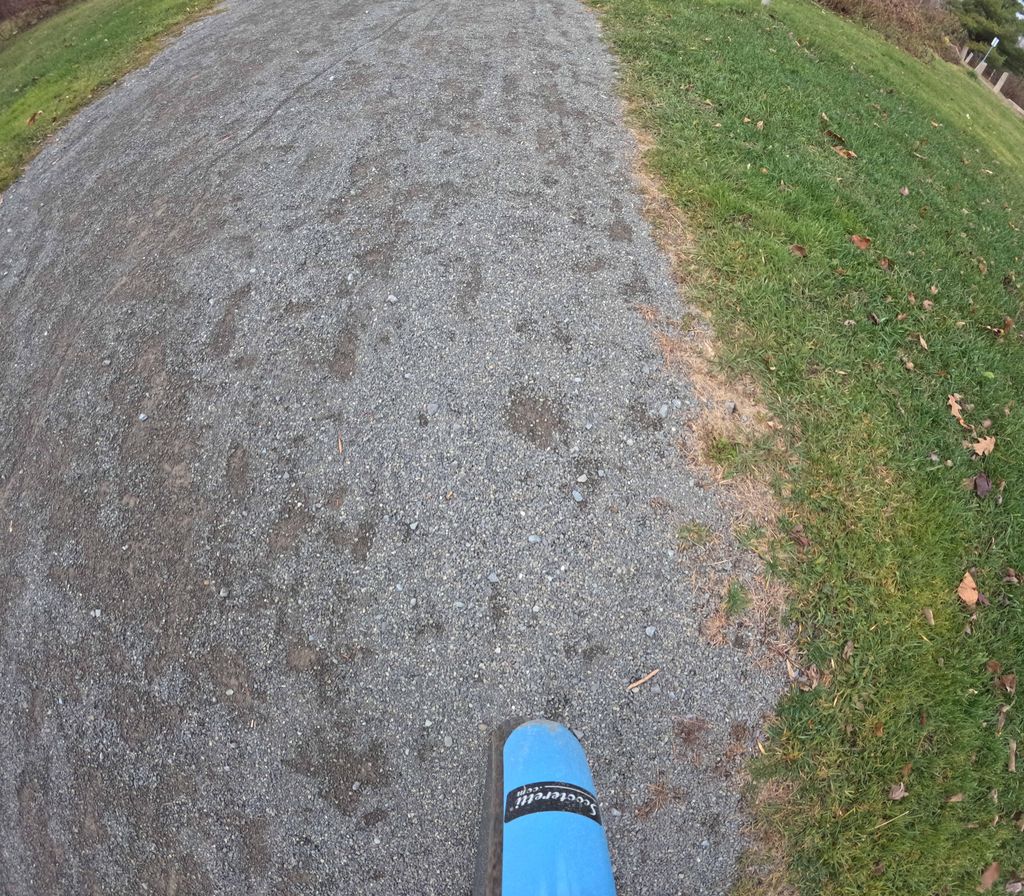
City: ottawa-gatineau